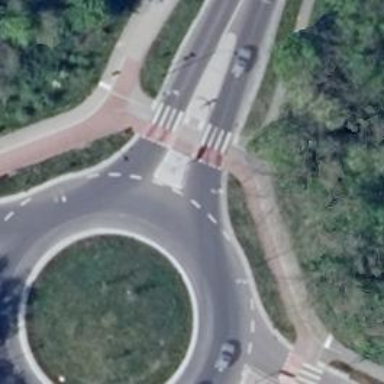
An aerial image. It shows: Uncontrolled zebra crossing on the road.